Question: I'm trying to run a batch script on a remote server via powershell. Pretty straight forward:
'''
$password = ConvertTo-SecureString "password" -AsPlainText -Force
$cred= New-Object System.Management.Automation.PSCredential ("domain\user", $password)
$sesh= new-pssession -computername "MSSCA" -credential $cred
invoke-command -session $sesh -scriptblock {
cmd.exe /C "C:\install.bat"
}
Remove-PSSession $sesh
'''
This seems to randomly fail with the following error
<URL>
On the remote machine, running the powershell command 'winrm quickconfig' to configure the remote management service informs me that it's already set up to receive requests/remote management.
Only AFTER running this command will 'invoke-command' go through properly. How? I didn't even configure anything. How can I fix this?
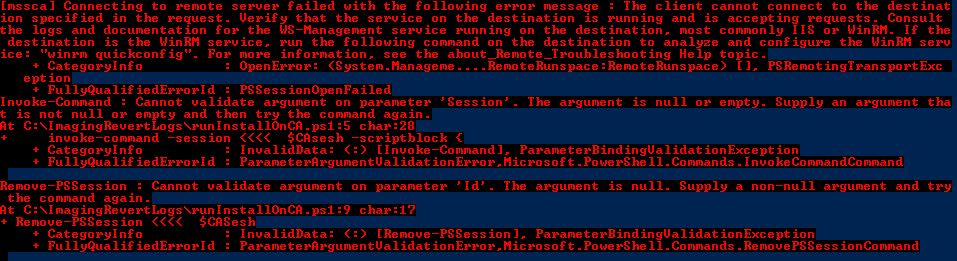
Answer: Check out the help for 'winrm' (btw this is a Windows exe, not a Powershell command):
'''
> winrm help quickconfig
Windows Remote Management Command Line Tool
winrm quickconfig [-quiet] [-transport:VALUE] [-force]
Performs configuration actions to enable this machine for remote management.
Includes:
1. Start the WinRM service
2. Set the WinRM service type to auto start
3. Create a listener to accept request on any IP address
4. Enable firewall exception for WS-Management traffic (for http only)
'''
Maybe your remote machines have some subset of the 4 steps enabled, but not all of them at once until your run the utility. In particular, the listener config has given me trouble in the past. You can check the listener config before/after using below (run as admin on a remote box):
'''
dir wsman:\localhost\listener
'''
You can also try running 'Enable-PSRemoting' (must run as admin), which will include additional logging.